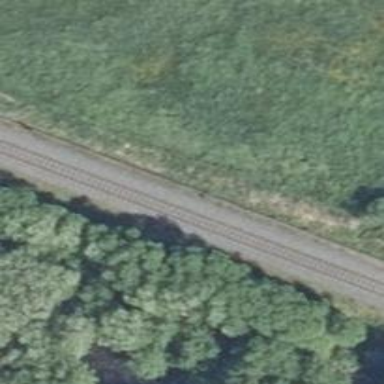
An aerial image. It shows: Solitary milestone along the railway.